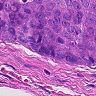
Metastatic tissue present: yes